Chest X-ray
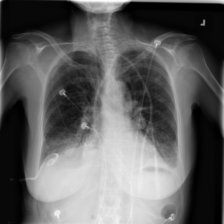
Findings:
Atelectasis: negative
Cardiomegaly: negative
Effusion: positive
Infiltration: negative
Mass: negative
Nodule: negative
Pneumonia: negative
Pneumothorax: negative
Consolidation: negative
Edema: negative
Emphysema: negative
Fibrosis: negative
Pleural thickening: negative
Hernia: negative